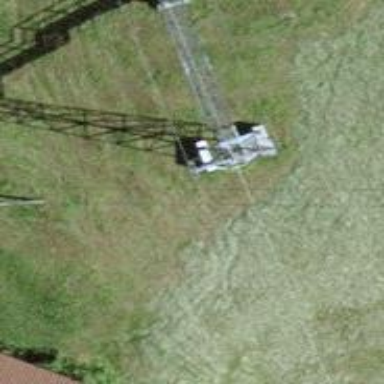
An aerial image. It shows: Pylon for aerialway.